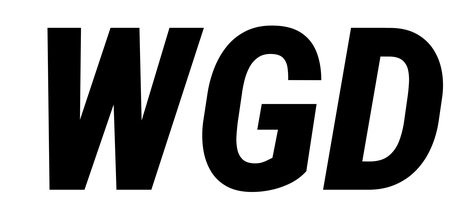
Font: Roboto-Italic_Condensed_ExtraBold_Italic